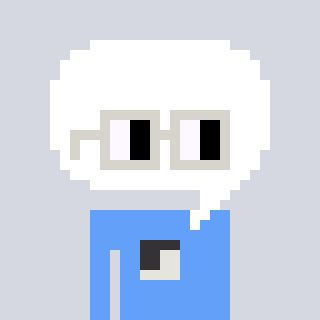
a pixel art character with square light gray glasses, a speech bubble-shaped head and a blue-colored body on a cool background